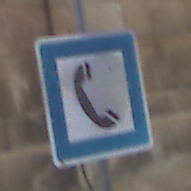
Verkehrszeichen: Fernsprecher
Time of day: Midday
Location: Outdoor (Urban)
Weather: Overcast
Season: NotSpecified
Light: Natural